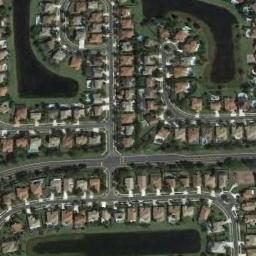
Label: residential